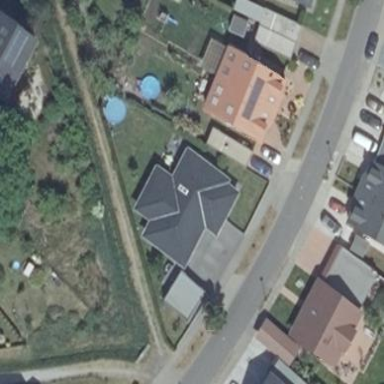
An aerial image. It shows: Detached building with hipped roof.